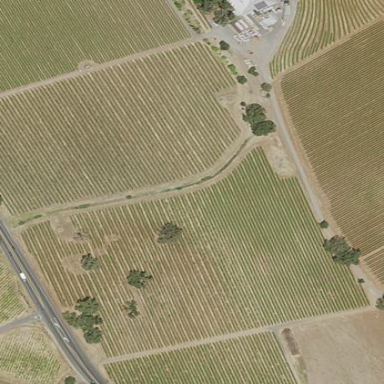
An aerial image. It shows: Vineyard growing grapes.